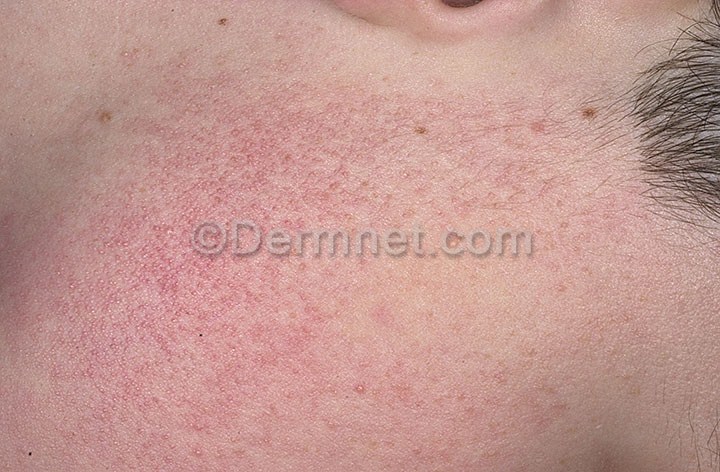
Disease: Atopic Dermatitis Photos